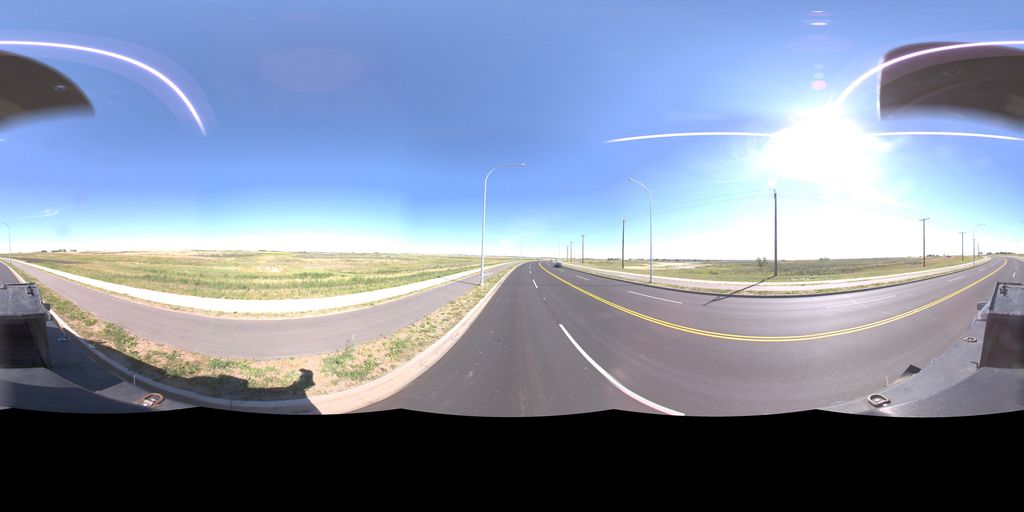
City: saskatoon